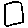
Label: square